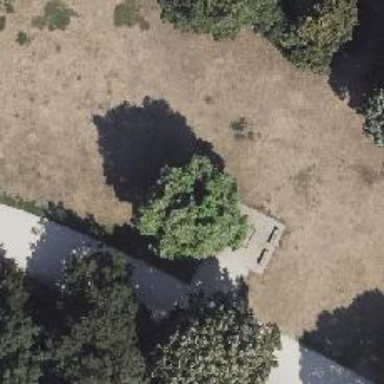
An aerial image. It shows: Broadleaved tree in park.